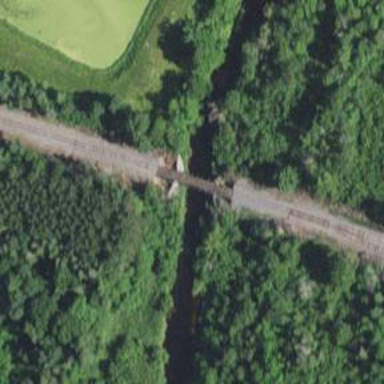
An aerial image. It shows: Railway bridge over siding.